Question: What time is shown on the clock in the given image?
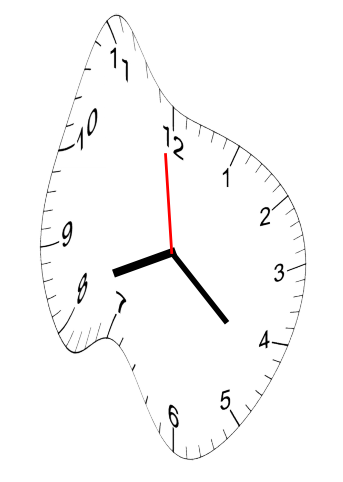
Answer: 08:21:59